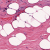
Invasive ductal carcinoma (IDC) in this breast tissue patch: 0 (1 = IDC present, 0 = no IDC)